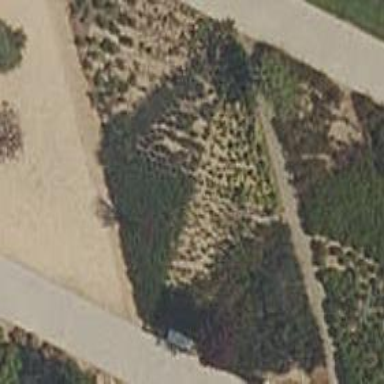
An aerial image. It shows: Garden that is leisure land.